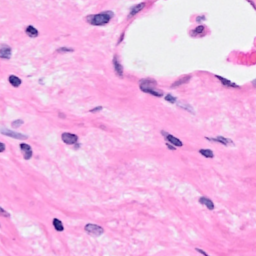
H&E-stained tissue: Breast